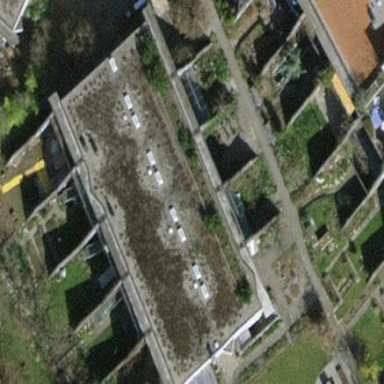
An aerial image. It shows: Terrace building.